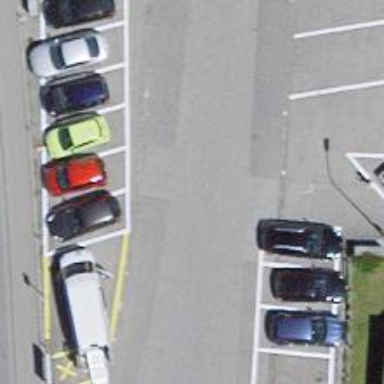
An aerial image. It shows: Road serving as parking aisle.